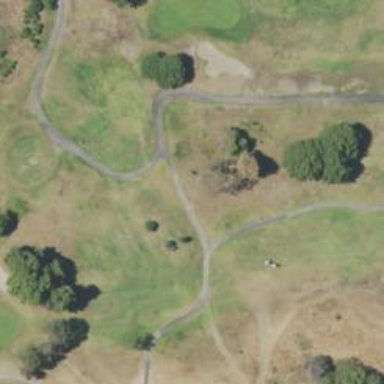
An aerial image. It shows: Asphalt path that serves as golf cartpath.